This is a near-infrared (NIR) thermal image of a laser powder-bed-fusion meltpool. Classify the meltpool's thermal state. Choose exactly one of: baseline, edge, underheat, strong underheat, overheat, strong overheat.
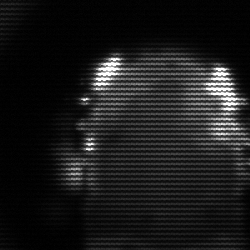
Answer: baseline